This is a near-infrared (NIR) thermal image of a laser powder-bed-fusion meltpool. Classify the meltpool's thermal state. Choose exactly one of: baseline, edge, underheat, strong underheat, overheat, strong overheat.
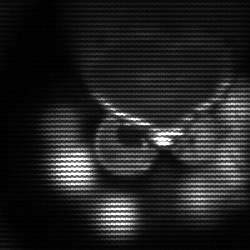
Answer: edge